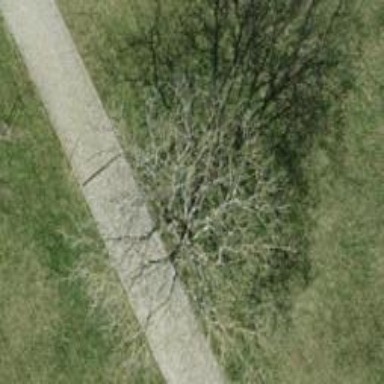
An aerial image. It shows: Single tag "natural: tree."